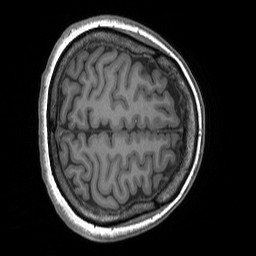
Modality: T1w
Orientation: axial
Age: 24
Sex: female
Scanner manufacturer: siemens
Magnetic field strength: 3 T
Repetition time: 1.8 s
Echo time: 0.00252 s